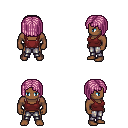
a pixel art fantasy rpg character, male body template, human, dark skin, maroon pirate shirt, metal pants, pink pageboy hairstyle, four views (front, back, left, right), 2x2 character sprite sheet, small pixel art, hard edges, no anti-aliasing